Aerial crown-view tile of a tropical tree (Barro Colorado Island, Panama), acquired 20240611:
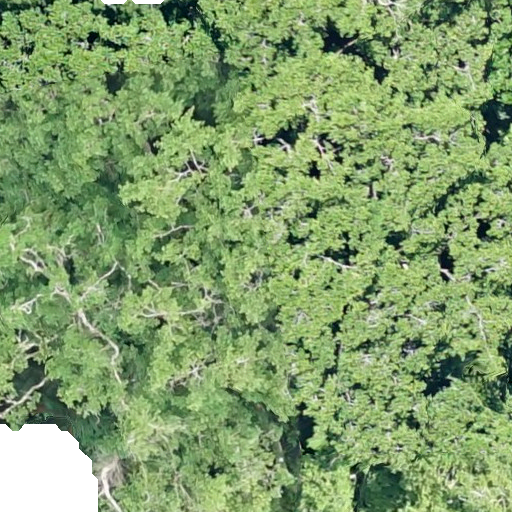
Species: Brosimum alicastrum
GBIF accepted scientific name: Brosimum alicastrum
Crown area: 621.91 m²